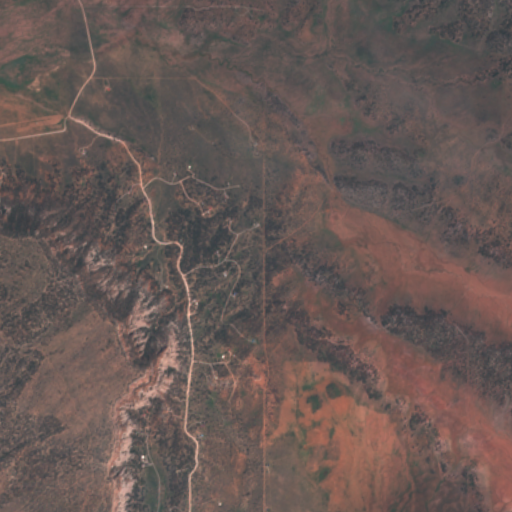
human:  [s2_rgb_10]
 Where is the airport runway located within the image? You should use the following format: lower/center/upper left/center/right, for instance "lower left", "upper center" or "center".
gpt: The airport runway is located in the upper left of the image.
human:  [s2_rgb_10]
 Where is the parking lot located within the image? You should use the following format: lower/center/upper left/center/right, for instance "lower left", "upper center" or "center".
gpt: There is no parking lot in the image.